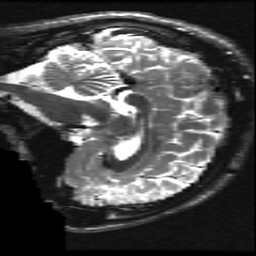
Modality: T2w
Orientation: sagittal
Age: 18
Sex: male
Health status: ill
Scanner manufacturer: ge
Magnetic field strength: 3 T
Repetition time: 7.5 s
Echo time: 0.1007 s